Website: bh-photo
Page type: receipt
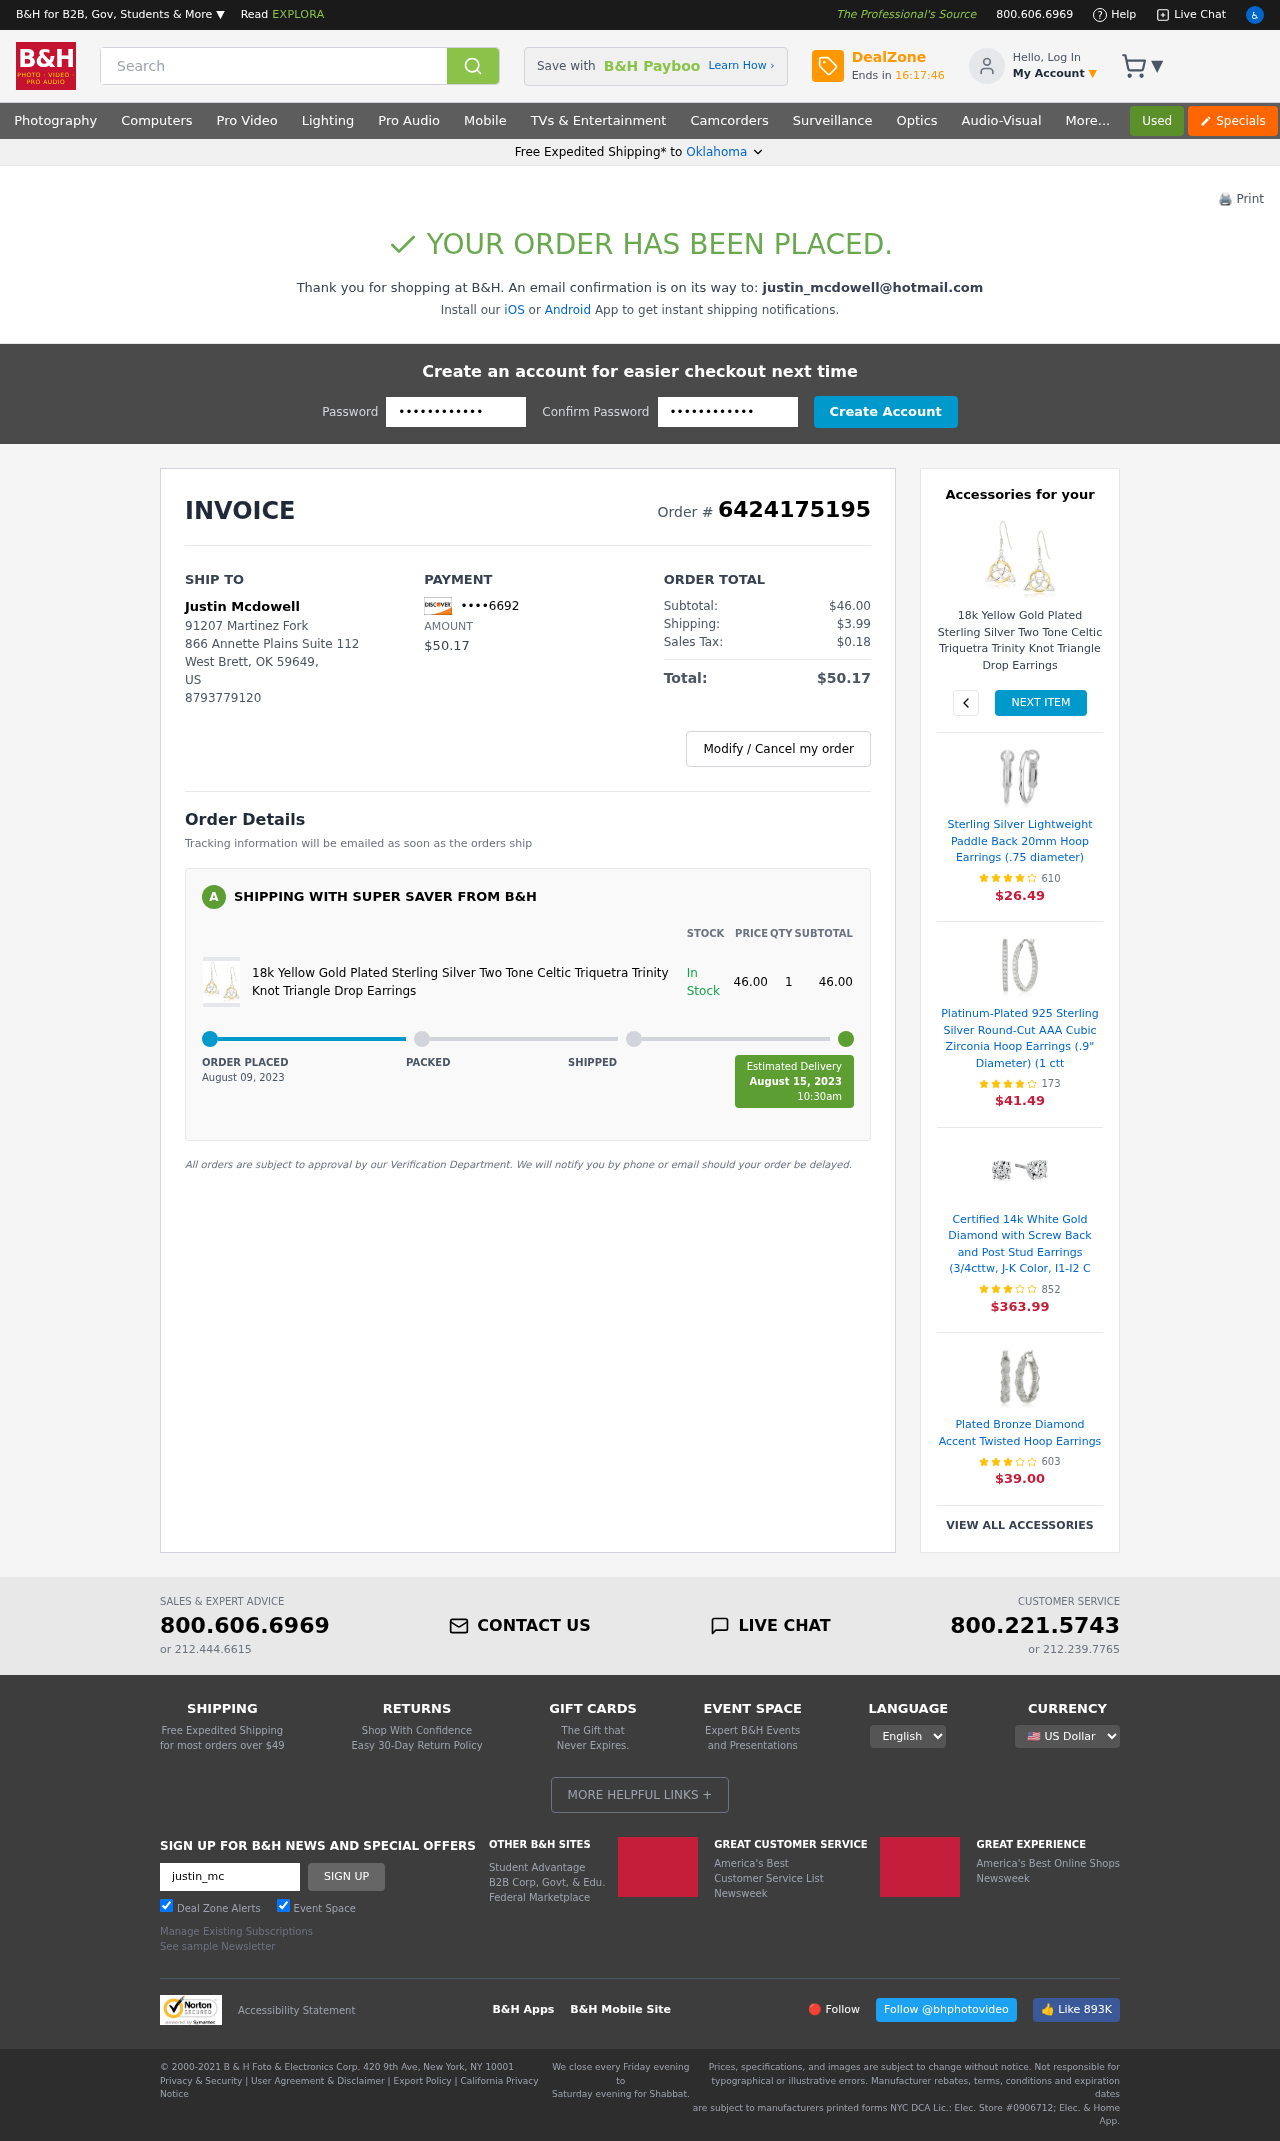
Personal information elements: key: PII_CARD_LAST4
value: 6692
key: PII_CITY
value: West Brett
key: PII_EMAIL
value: justin_mcdowell@hotmail.com
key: PII_FULLNAME
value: Justin Mcdowell
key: PII_PHONE
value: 8793779120
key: PII_POSTCODE
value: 59649
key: PII_STATE
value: Oklahoma
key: PII_STATE_ABBR
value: OK
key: PII_STREET
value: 91207 Martinez Fork
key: PII_STREET2
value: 866 Annette Plains Suite 112
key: PII_COUNTRY_CODE
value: US
Product elements: key: PRODUCT1_NAME
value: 18k Yellow Gold Plated Sterling Silver Two Tone Celtic Triquetra Trinity Knot Triangle Drop Earrings
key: PRODUCT1_PRICE
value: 46
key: PRODUCT1_QUANTITY
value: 1
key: PRODUCT1_NAME2
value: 18k Yellow Gold Plated Sterling Silver Two Tone Celtic Triquetra Trinity Knot Triangle Drop Earrings
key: PRODUCT2_NAME
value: Sterling Silver Lightweight Paddle Back 20mm Hoop Earrings (.75 diameter)
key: PRODUCT2_NUM_RATINGS
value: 610
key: PRODUCT2_PRICE
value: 26.49
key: PRODUCT3_NAME
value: Platinum-Plated 925 Sterling Silver Round-Cut AAA Cubic Zirconia Hoop Earrings (.9" Diameter) (1 ctt
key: PRODUCT3_NUM_RATINGS
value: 173
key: PRODUCT3_PRICE
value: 41.49
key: PRODUCT4_NAME
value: Certified 14k White Gold Diamond with Screw Back and Post Stud Earrings (3/4cttw, J-K Color, I1-I2 C
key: PRODUCT4_NUM_RATINGS
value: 852
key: PRODUCT4_PRICE
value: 363.99
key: PRODUCT5_NAME
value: Plated Bronze Diamond Accent Twisted Hoop Earrings
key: PRODUCT5_NUM_RATINGS
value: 603
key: PRODUCT5_PRICE
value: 39.00
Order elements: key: ORDER_ID
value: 6424175195
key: ORDER_TOTAL
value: $50.17
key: ORDER_SUBTOTAL
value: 46.00
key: ORDER_SUBTOTAL
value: $46.00
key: ORDER_SHIPPING_COST
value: $3.99
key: ORDER_TAX
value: $0.18
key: ORDER_DATE
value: August 09, 2023
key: ORDER_DELIVERY_DATE
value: August 15, 2023
Search elements: key: HEADER_SEARCH
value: Search